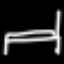
Label: bed